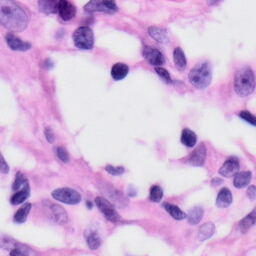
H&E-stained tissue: Skin